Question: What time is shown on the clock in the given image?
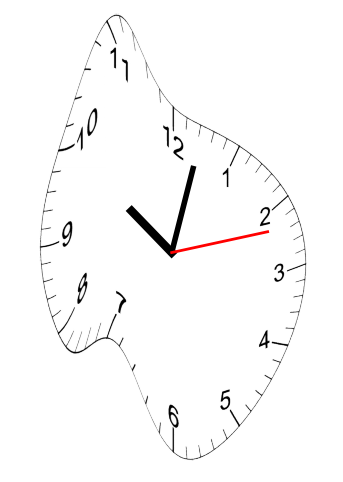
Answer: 10:02:12